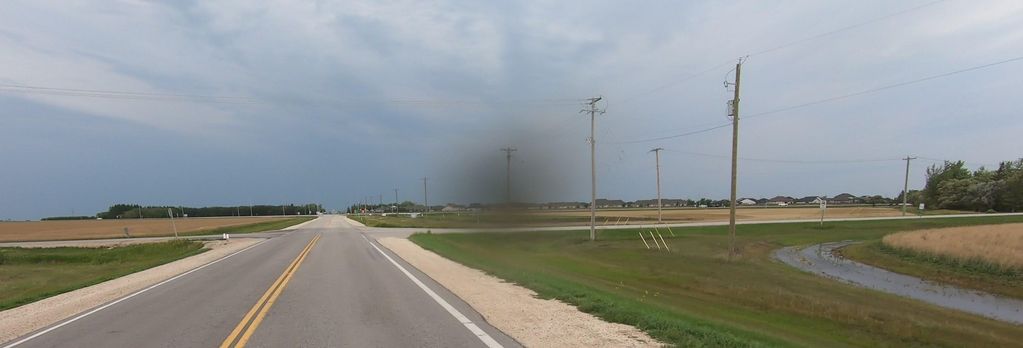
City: winnipeg